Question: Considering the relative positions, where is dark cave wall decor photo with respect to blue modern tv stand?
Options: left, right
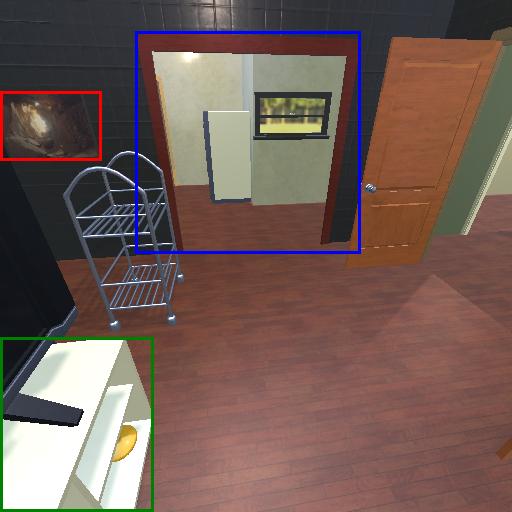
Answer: left